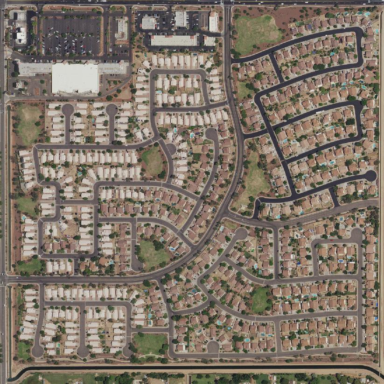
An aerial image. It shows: Residential area consisting of single-family homes.